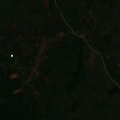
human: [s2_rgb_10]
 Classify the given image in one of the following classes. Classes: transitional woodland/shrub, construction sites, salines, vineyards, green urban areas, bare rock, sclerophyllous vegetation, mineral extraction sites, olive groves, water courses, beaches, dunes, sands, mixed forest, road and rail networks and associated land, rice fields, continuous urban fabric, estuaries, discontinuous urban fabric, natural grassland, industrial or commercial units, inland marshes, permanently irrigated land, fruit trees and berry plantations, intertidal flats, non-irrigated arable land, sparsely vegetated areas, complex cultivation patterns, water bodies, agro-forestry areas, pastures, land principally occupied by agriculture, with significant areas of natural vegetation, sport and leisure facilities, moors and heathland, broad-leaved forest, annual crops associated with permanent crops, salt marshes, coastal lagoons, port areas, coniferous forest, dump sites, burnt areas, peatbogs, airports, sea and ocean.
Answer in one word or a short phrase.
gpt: non-irrigated arable land, complex cultivation patterns, land principally occupied by agriculture, with significant areas of natural vegetation, broad-leaved forest, transitional woodland/shrub